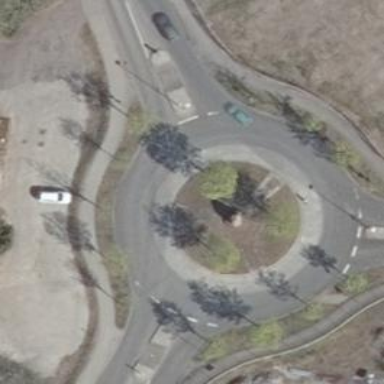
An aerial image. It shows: Roundabout on residential road.